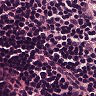
Metastatic tissue present: no